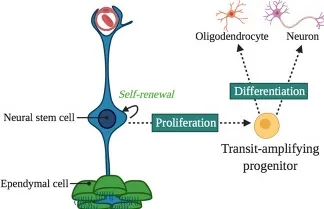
Laminin alpha2 in the ventricular-subventricular zone (VZ-SVZ) neural stem cell (NSC) niche. (A) Laminin alpha2 influences NSC proliferation and differentiation. It influences neurogenesis and gliogenesis in the VZ-SVZ, as well as the proliferation and survival of progenitors for midbrain dopaminergic neurons.
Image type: pathology (masson_trichrome)